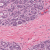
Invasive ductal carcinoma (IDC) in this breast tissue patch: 0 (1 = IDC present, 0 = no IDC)